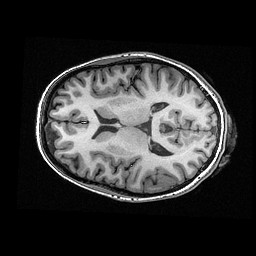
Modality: T1w
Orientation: axial
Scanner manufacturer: ge
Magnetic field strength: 3 T
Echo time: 0.00318 s